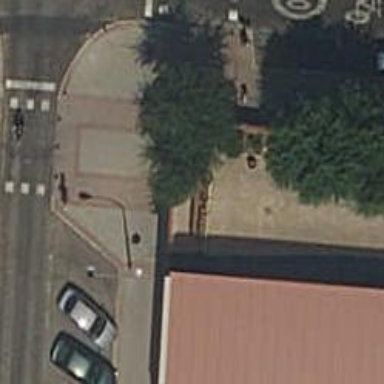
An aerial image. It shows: Sidewalk made of paving stones.